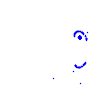
Particle: electron